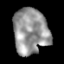
Tissue: lung
Cell type: T cells
Senescence score: 0.2137
Nuclear area (px): 1562
Mean DAPI intensity: 150.747